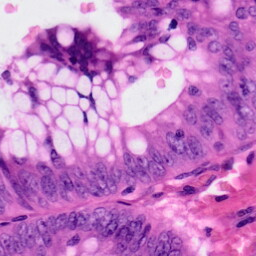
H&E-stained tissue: Colon